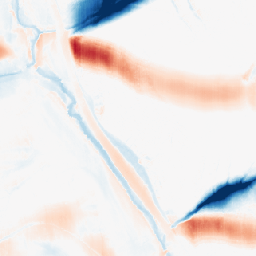
Category: morphological
Decomposition family: morphological_ellipse
Decomposition parameters: operation: average
width: 50
height: 10
Upsampling method: area
Upsampling parameters: scale: 8
Upsampling scale: 8